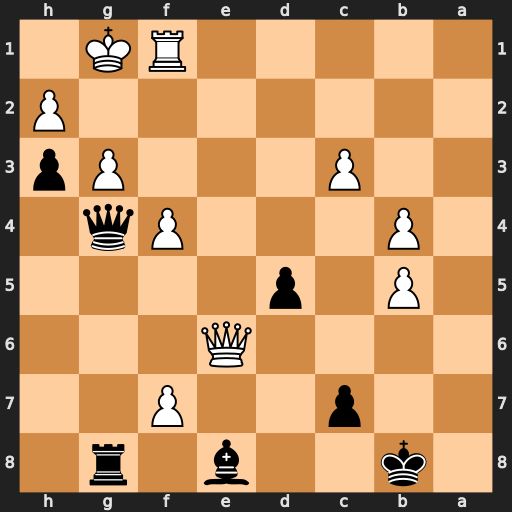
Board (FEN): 1k2b1r1/2p2P2/4Q3/1P1p4/1P3Pq1/2P3Pp/7P/5RK1
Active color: b
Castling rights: -
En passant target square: -
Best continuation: Qxe6 fxg8=Q Qxg8